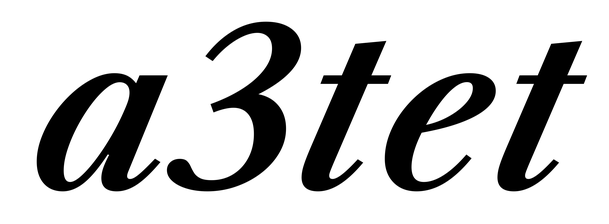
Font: LibreCaslonText-Italic_SemiBold_Italic